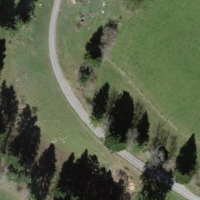
EUNIS habitat code: 41
Species observed at this site:
Fagus sylvatica